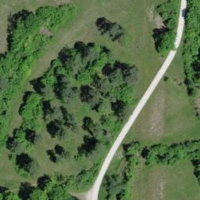
EUNIS habitat code: 45
Species observed at this site:
Corvus corone
Alcedo atthis
Hippocrepis comosa
Aegithalos caudatus
Sylvia atricapilla
Spinus spinus
Allium carinatum
Poecile palustris
Cygnus olor
Erithacus rubecula
Dryocopus martius
Phoenicurus ochruros
Cyanistes caeruleus
Sturnus vulgaris
Chloris chloris
Pyrrhula pyrrhula
Troglodytes troglodytes
Aix galericulata
Passer domesticus
Passer montanus
Turdus merula
Hirundo rustica
Mergus merganser
Milvus milvus
Orchis militaris
Turdus pilaris
Regulus regulus
Cinclus cinclus
Coccothraustes coccothraustes
Phylloscopus trochilus
Motacilla alba
Cichorium intybus
Delichon urbicum
Certhia brachydactyla
Tachybaptus ruficollis
Podiceps cristatus
Actitis hypoleucos
Turdus philomelos
Fulica atra
Dendrocopos major
Turdus viscivorus
Falco peregrinus
Buteo buteo
Turdus iliacus
Strix aluco
Chroicocephalus ridibundus
Muscicapa striata
Phylloscopus collybita
Gallinula chloropus
Dendrocoptes medius
Pica pica
Sitta europaea
Garrulus glandarius
Columba livia
Falco tinnunculus
Picus viridis
Ficedula hypoleuca
Motacilla cinerea
Anas platyrhynchos
Alopochen aegyptiaca
Streptopelia decaocto
Aythya fuligula
Fringilla coelebs
Regulus ignicapilla
Clematis vitalba
Coloeus monedula
Carduelis carduelis
Columba palumbus
Phalacrocorax carbo
Allium scorodoprasum
Centaurea scabiosa
Fringilla montifringilla
Parus major
Plantago media
Anser anser
Ciconia ciconia
Hedera helix
Accipiter nisus